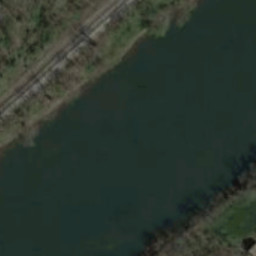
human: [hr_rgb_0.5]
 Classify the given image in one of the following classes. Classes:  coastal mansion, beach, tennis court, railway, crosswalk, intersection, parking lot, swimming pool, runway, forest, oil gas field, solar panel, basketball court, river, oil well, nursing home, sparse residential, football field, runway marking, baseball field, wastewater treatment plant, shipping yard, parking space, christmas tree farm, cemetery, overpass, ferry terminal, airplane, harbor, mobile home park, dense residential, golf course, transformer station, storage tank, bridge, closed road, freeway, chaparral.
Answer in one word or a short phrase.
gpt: river